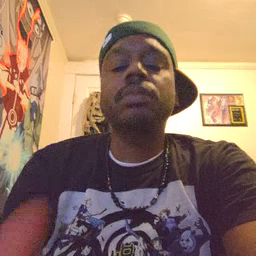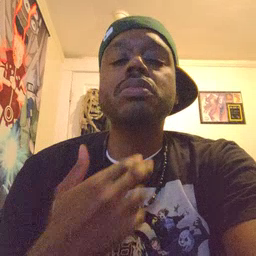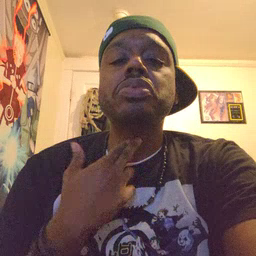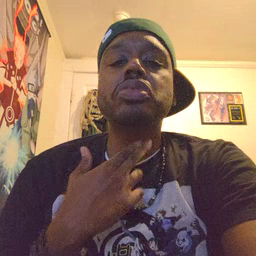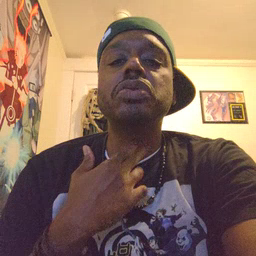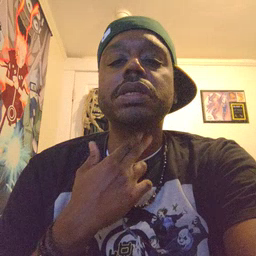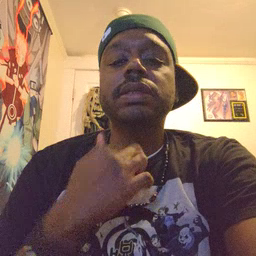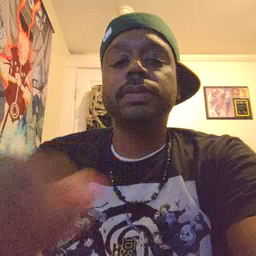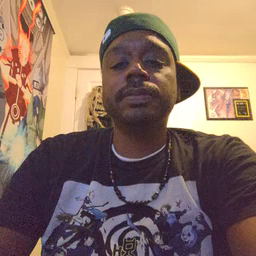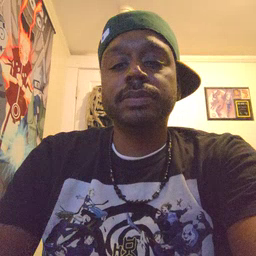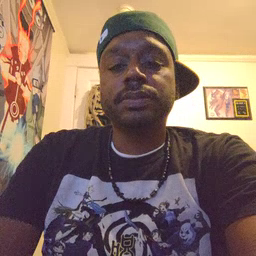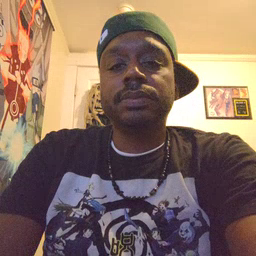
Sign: thirsty